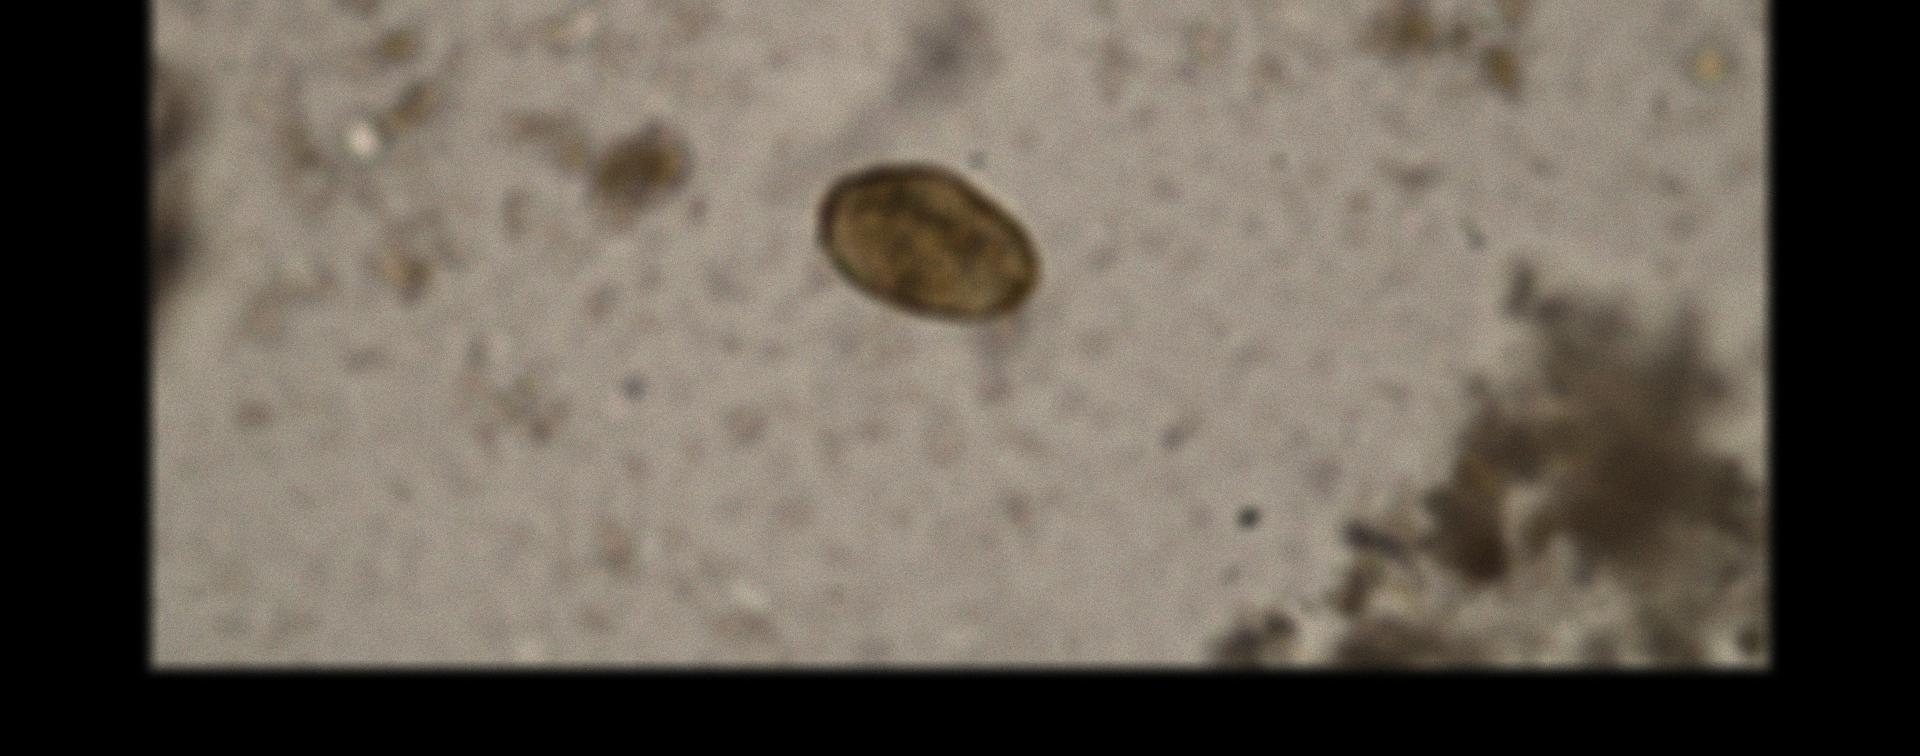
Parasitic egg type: Paragonimus spp